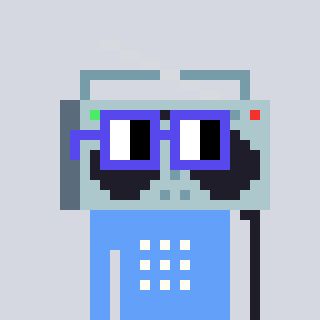
a pixel art character with square blue glasses, a boombox-shaped head and a blue-colored body on a cool background